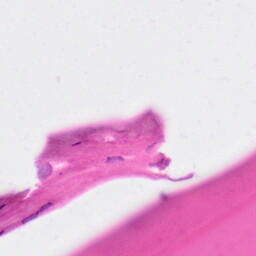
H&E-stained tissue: Skin